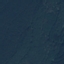
Label: Forest